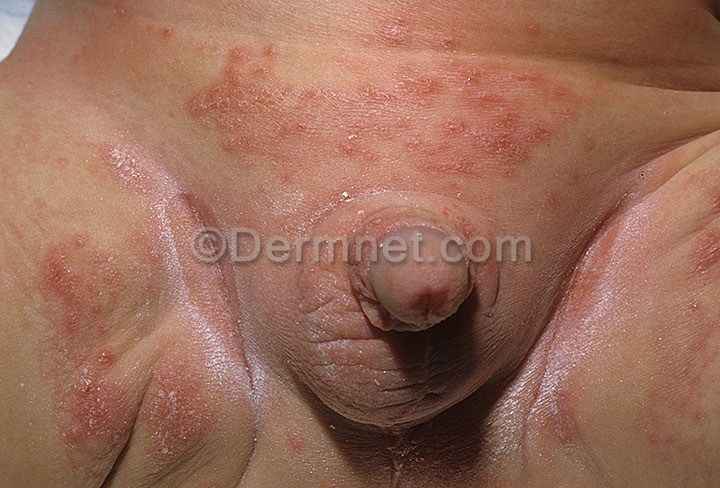
Disease: Tinea Ringworm Candidiasis and other Fungal Infections